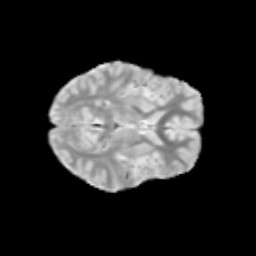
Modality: T2w
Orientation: axial
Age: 10
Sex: female
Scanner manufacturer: siemens
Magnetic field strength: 3 T
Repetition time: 3.8 s
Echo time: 0.07 s